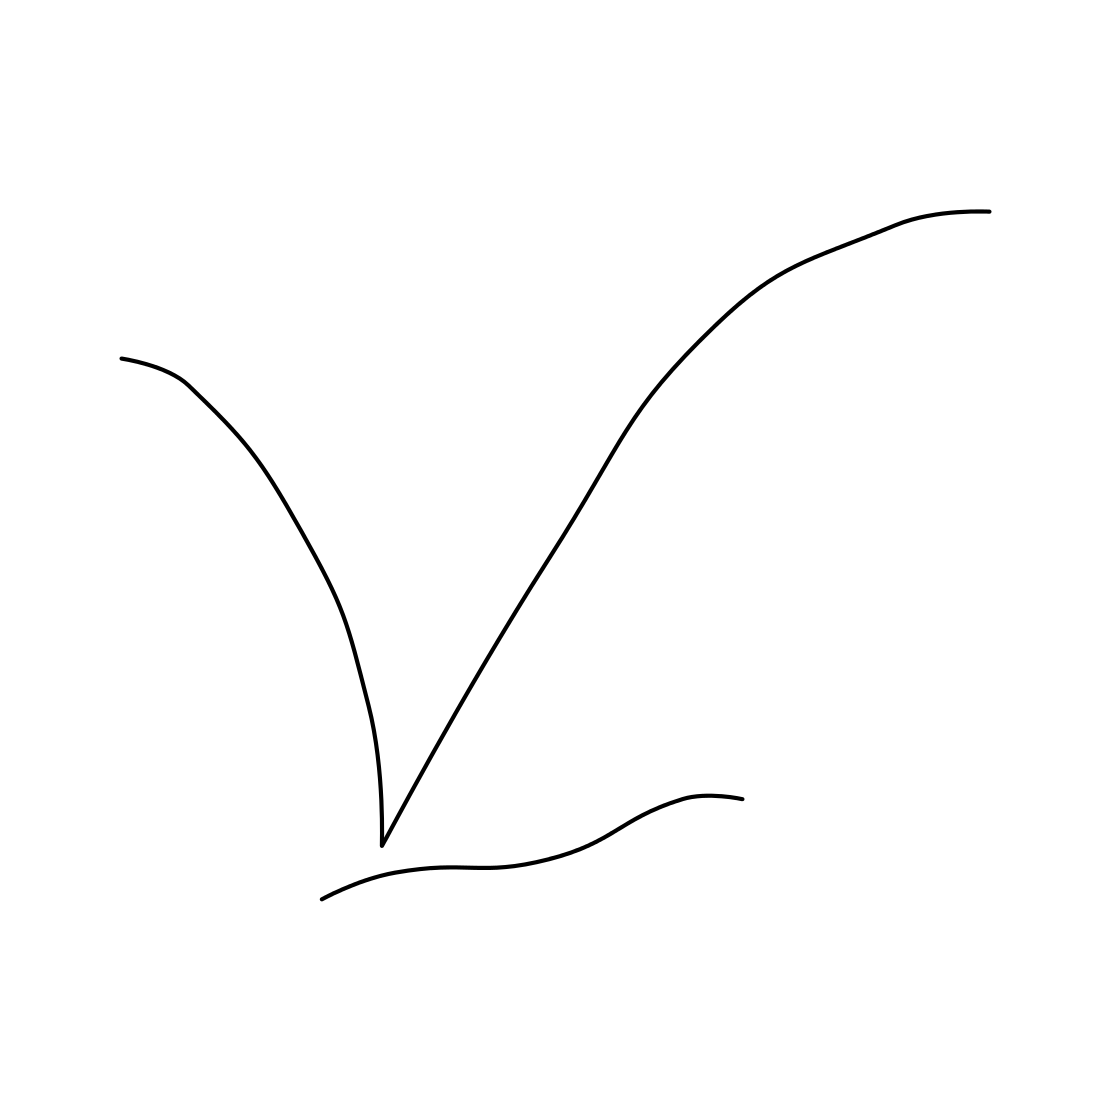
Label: flying bird